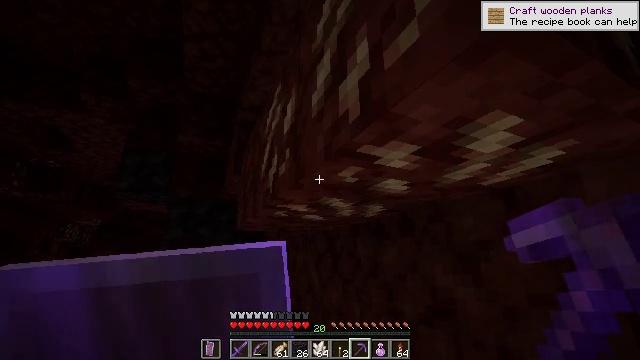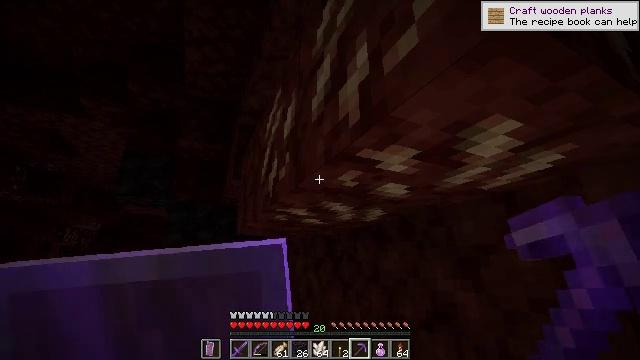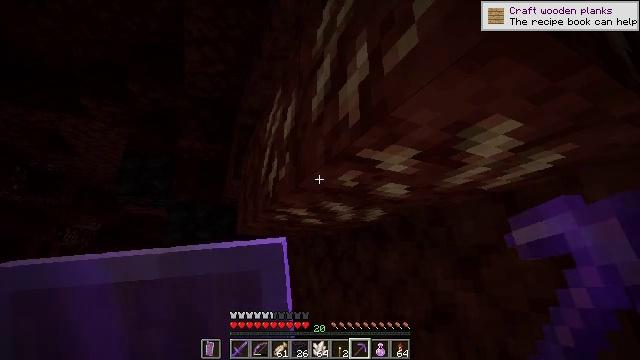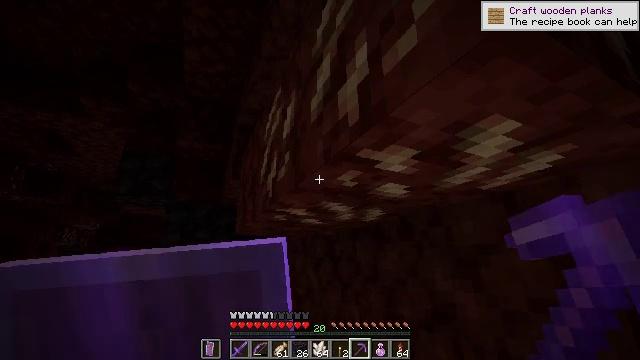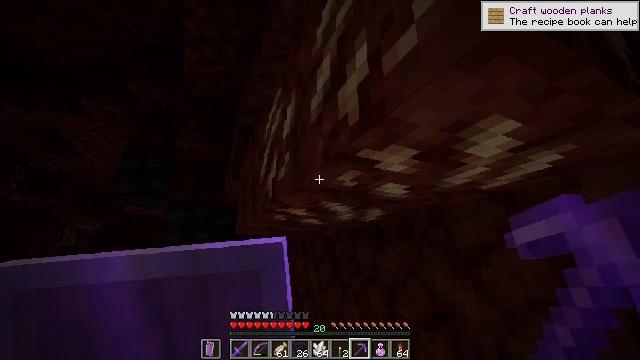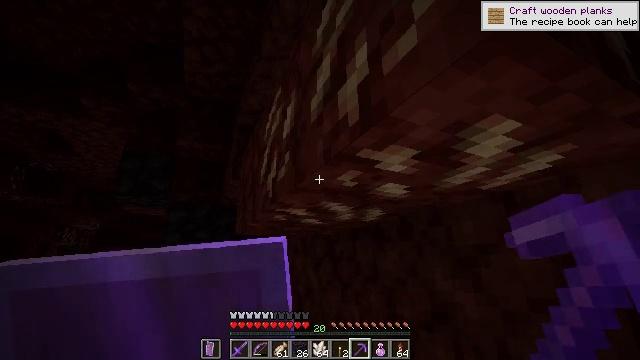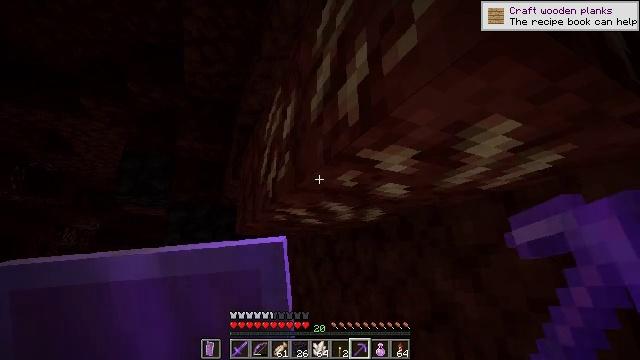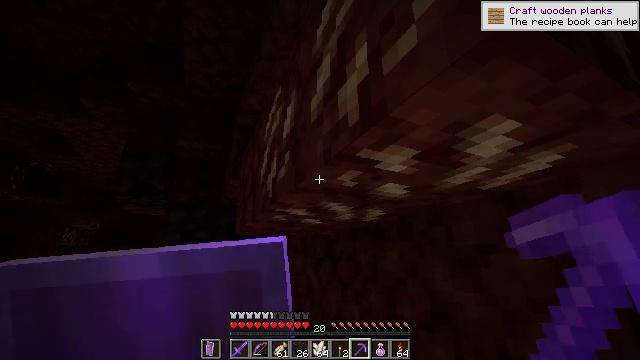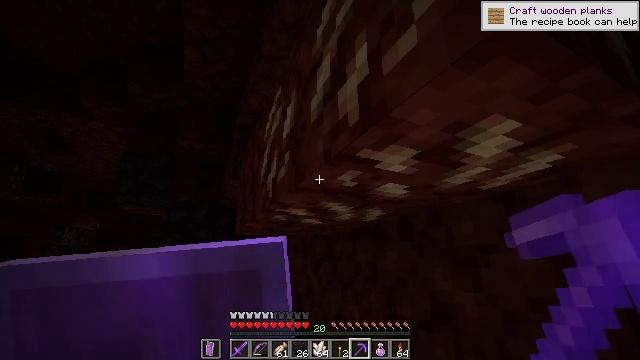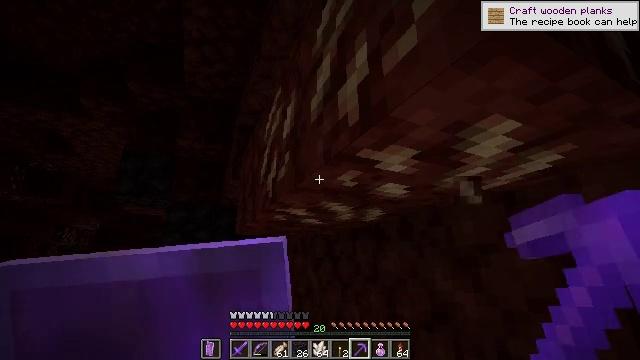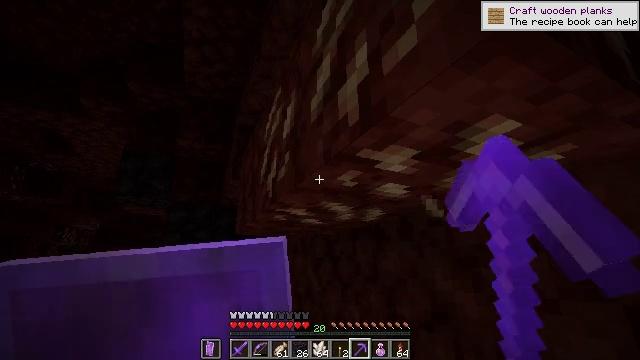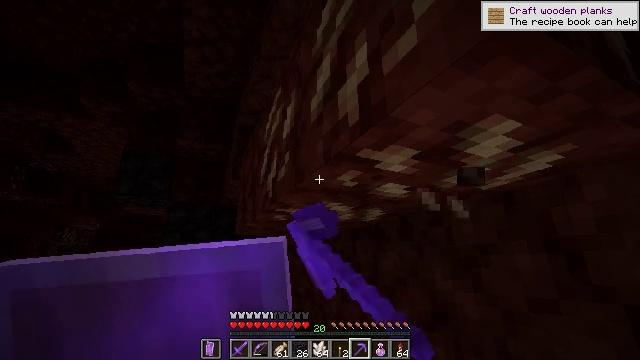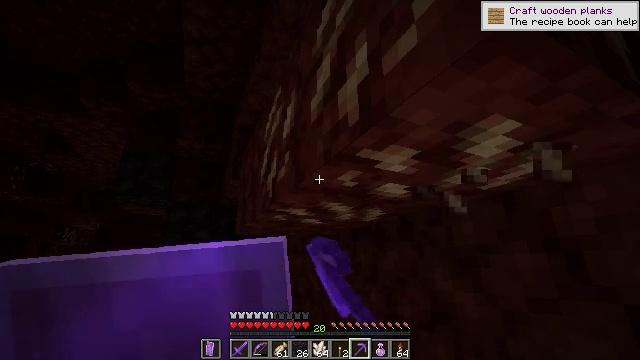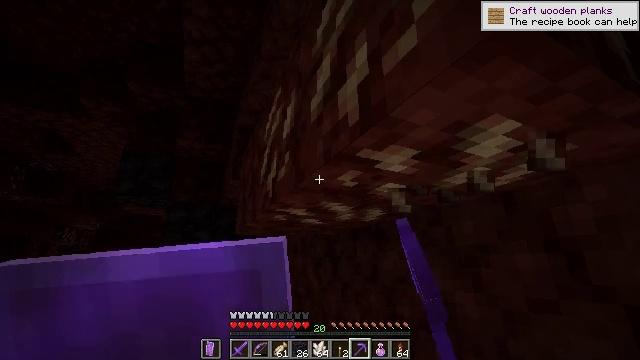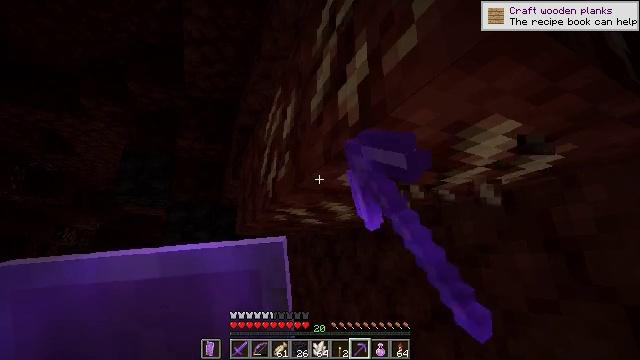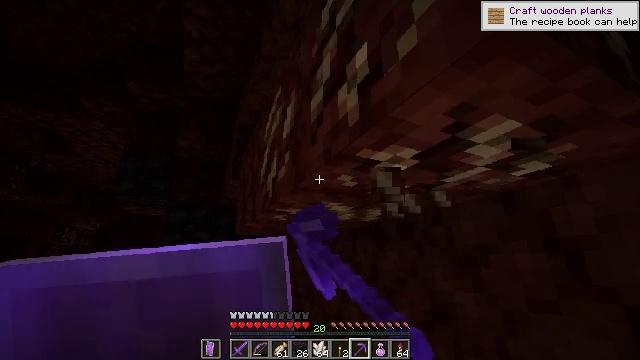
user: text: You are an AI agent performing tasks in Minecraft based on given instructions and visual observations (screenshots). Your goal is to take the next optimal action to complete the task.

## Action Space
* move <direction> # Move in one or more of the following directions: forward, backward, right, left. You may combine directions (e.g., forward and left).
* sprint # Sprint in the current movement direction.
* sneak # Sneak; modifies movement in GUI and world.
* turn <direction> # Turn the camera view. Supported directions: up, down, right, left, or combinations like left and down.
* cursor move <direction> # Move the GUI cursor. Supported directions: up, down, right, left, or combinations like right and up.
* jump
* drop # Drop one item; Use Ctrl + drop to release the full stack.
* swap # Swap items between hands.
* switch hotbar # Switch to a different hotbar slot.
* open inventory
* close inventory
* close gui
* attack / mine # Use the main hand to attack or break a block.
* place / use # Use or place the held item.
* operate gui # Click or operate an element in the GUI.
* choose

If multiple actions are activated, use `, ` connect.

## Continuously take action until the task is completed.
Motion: motion action
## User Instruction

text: Extract nether quartz by breaking the ore.
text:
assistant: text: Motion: no_op
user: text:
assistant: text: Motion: no_op
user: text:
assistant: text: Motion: no_op
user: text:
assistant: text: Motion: no_op
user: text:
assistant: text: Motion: no_op
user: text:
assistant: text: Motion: no_op
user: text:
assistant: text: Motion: no_op
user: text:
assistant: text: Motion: no_op
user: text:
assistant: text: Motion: attack / mine
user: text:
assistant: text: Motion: attack / mine
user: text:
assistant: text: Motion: attack / mine
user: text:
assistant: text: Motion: attack / mine
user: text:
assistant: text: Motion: attack / mine
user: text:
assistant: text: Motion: attack / mine
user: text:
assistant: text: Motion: attack / mine
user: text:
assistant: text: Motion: no_op
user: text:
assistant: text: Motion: no_op
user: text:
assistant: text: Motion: no_op
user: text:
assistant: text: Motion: no_op
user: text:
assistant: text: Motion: no_op
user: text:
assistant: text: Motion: no_op
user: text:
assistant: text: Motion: no_op
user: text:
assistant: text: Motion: no_op
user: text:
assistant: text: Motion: attack / mine
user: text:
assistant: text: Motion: attack / mine
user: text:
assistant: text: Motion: attack / mine
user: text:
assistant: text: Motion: attack / mine
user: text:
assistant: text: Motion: attack / mine
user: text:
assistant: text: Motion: attack / mine
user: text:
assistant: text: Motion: attack / mine